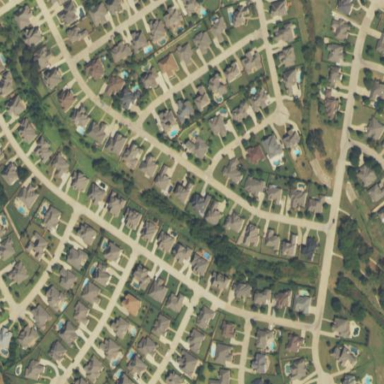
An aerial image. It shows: Neighborhood.